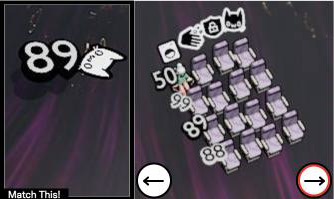
Task: seats
Answer: no